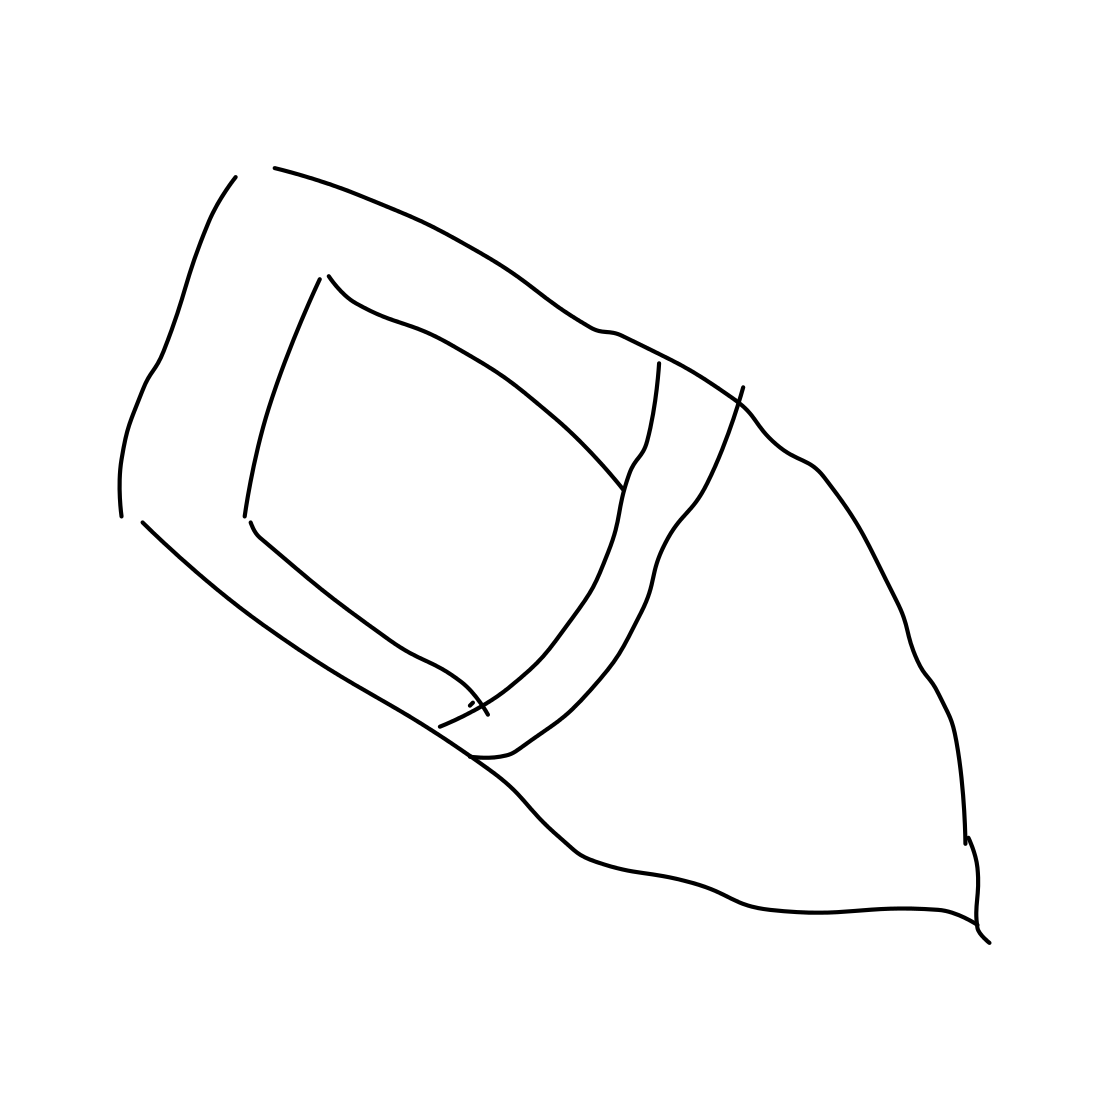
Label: speed-boat